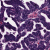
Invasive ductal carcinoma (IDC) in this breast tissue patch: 0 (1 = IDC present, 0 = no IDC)